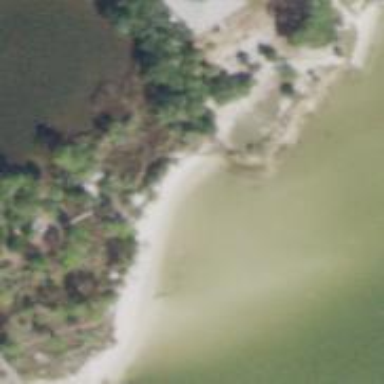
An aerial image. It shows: Beautiful beach with natural surroundings.